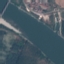
Land use / land cover: River